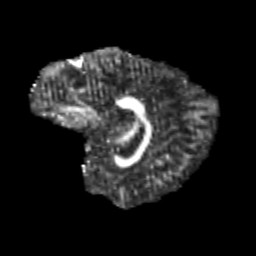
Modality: FA
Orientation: sagittal
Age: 11
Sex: male
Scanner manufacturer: siemens
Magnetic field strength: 3 T
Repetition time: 3.8 s
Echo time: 0.07 s